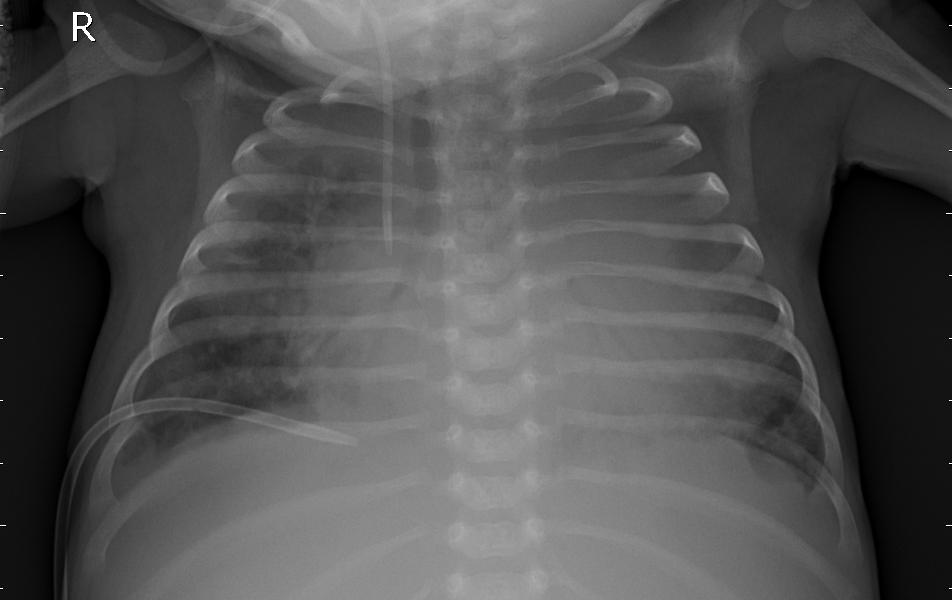
Diagnosis: PNEUMONIA